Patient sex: M
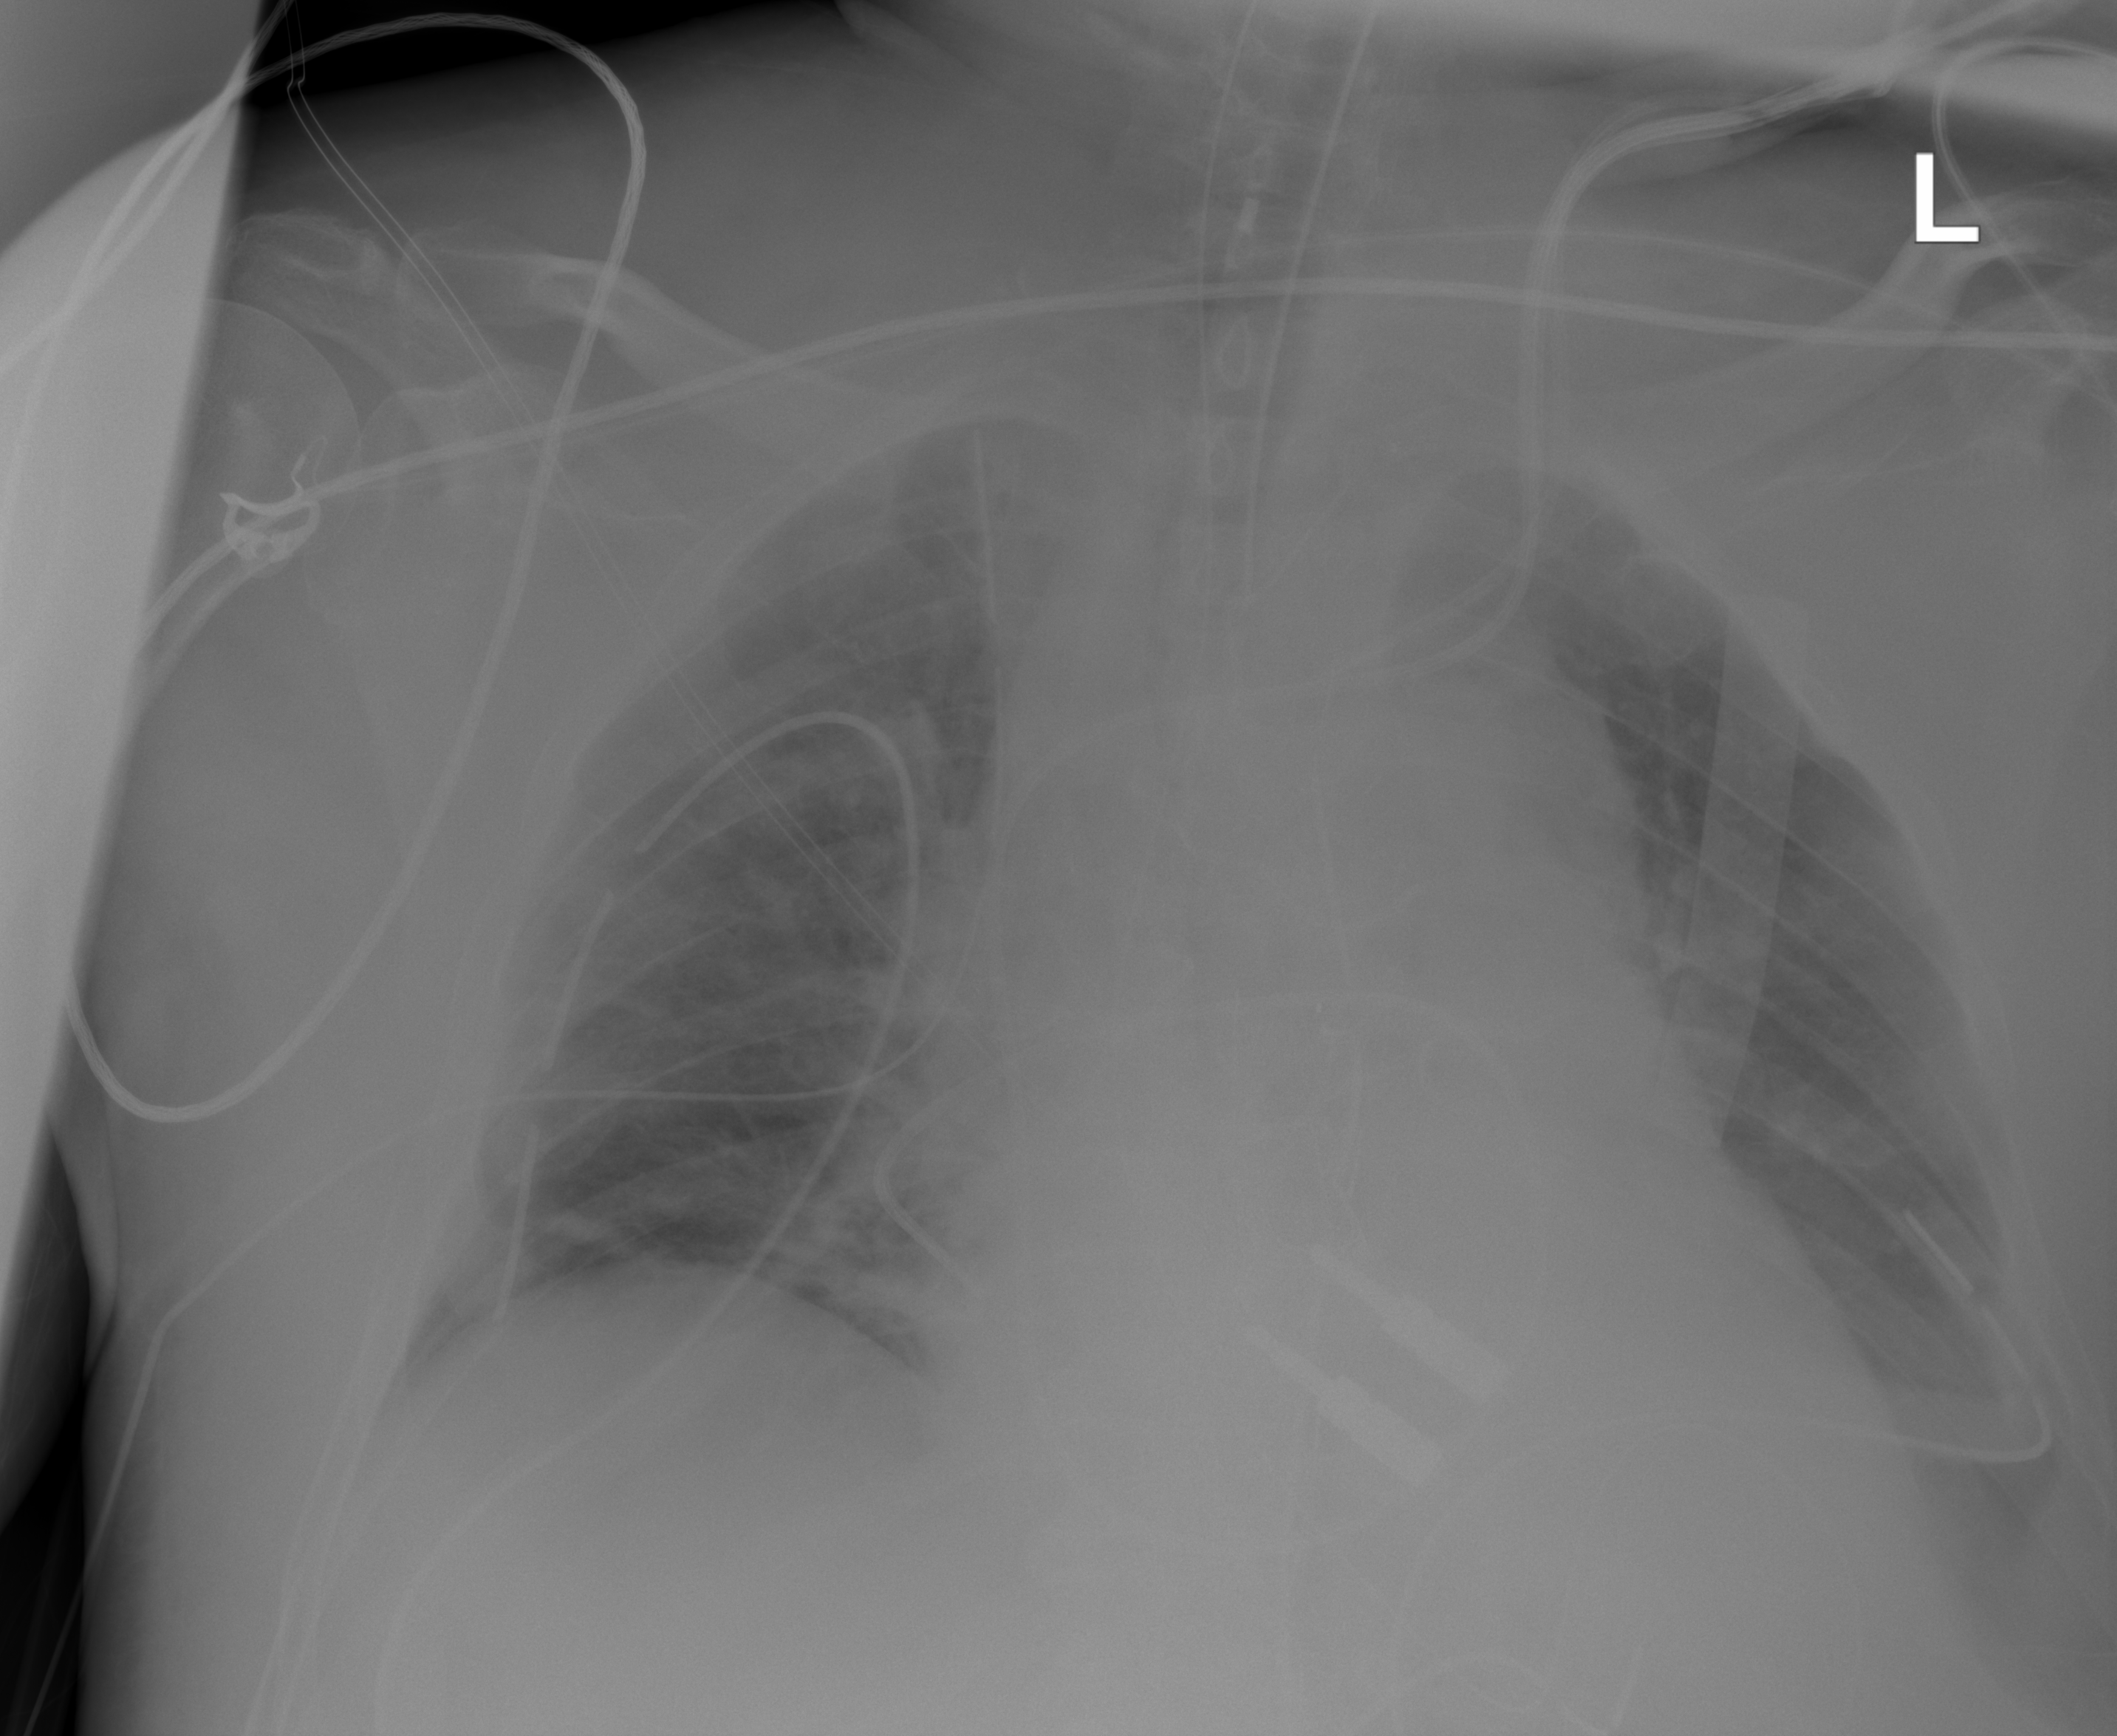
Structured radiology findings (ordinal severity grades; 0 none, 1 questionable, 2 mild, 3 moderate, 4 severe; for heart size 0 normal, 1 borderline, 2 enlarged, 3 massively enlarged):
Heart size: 2
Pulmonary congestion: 2
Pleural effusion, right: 1
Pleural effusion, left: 2
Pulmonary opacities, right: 0
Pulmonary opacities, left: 0
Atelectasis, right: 2
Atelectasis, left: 2